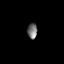
Tissue: prostate
Cell type: T cells
Senescence score: 0.3614
Nuclear area (px): 148
Mean DAPI intensity: 115.345